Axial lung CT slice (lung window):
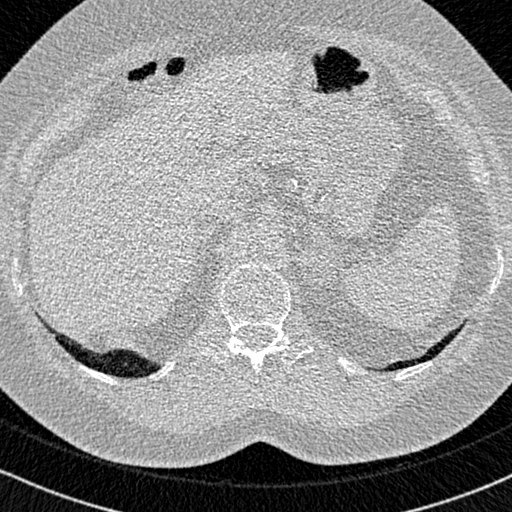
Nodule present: no